Interaction volume radius: 5 \u00c5
Interaction volume height: 20 \u00c5
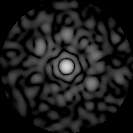
Disorder parameter: 0.7934